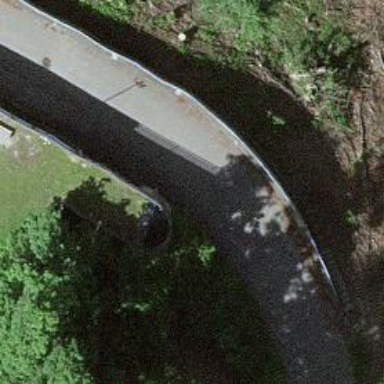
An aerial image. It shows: Metal steps along the road.